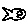
Label: fish